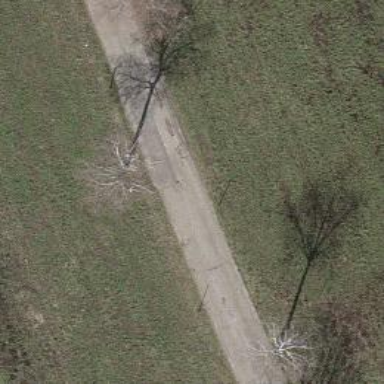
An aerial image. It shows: Broadleaved tree with lush leaves.